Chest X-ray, AP view. Patient: 47 years old, sex F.
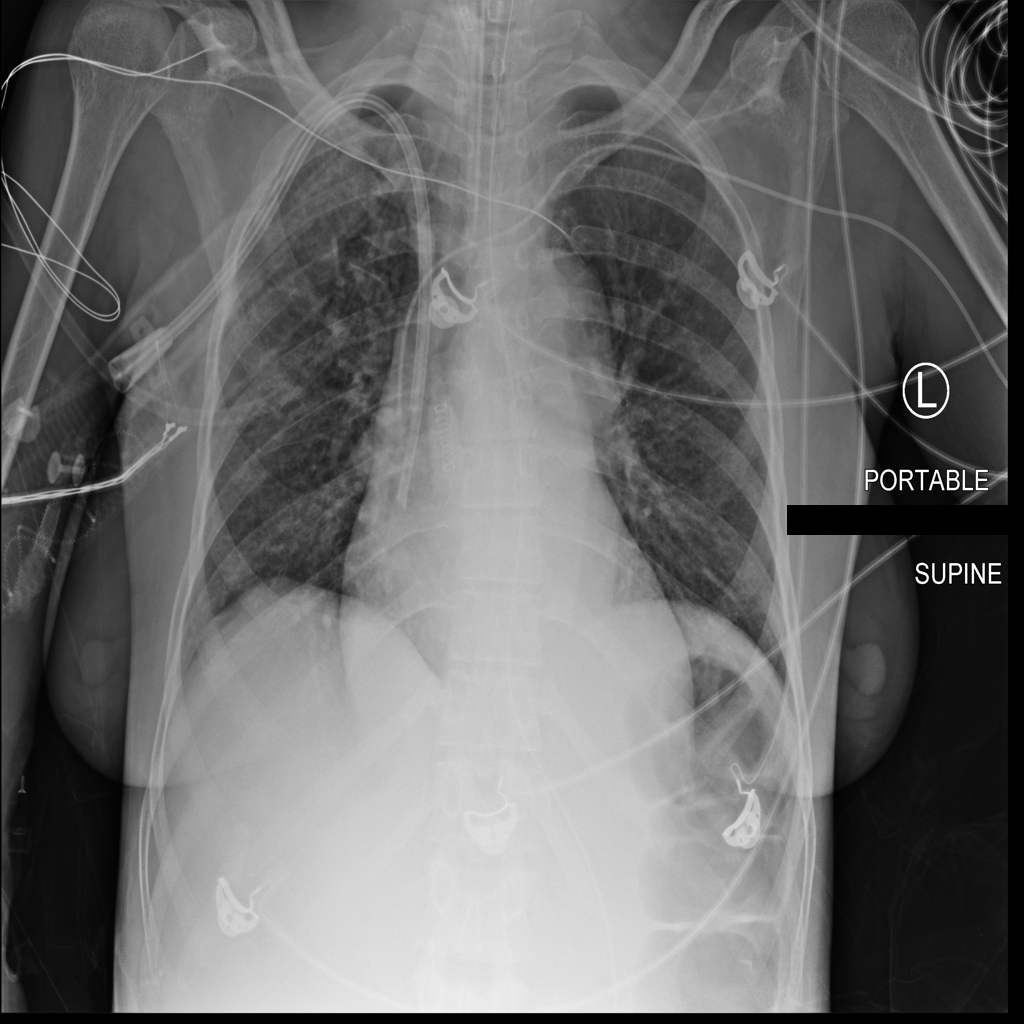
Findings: Infiltration